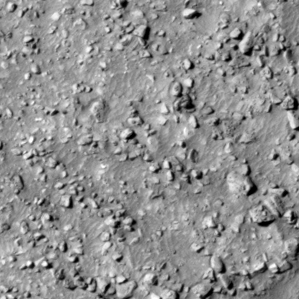
Label: non_frost